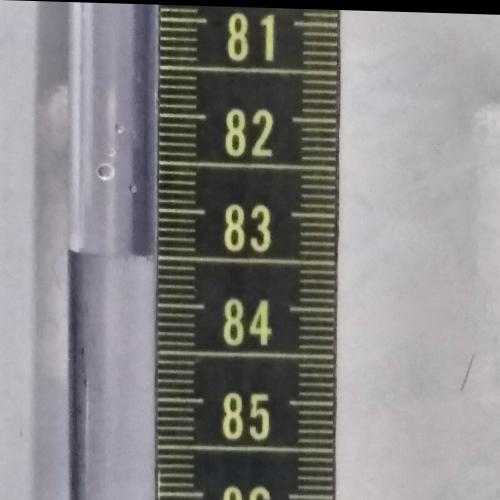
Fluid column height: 83.5 cm